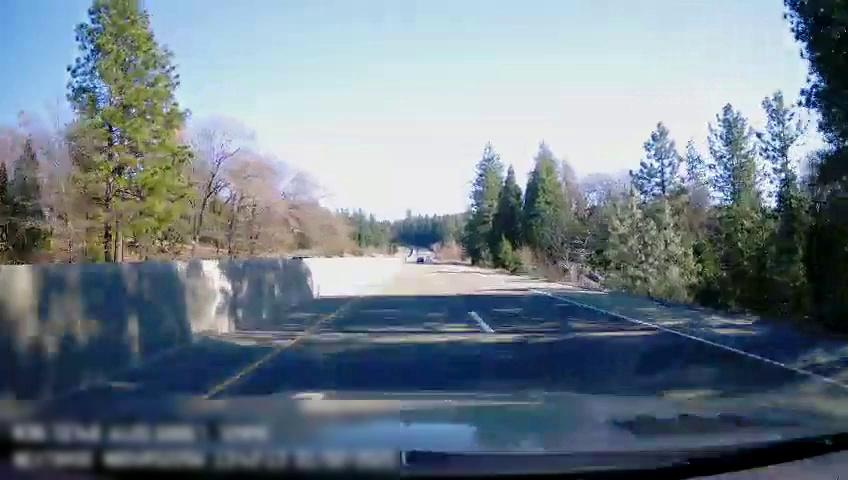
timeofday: Day
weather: Sunny
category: Drivable Space
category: Drivable Space
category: Lanes | Alternate Lane
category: Lanes | Current Lane
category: Lanes | Alternate Lane